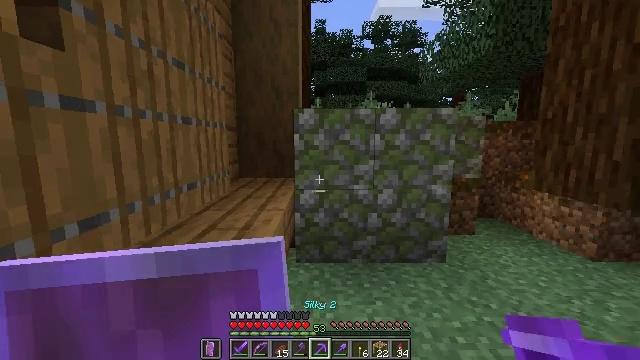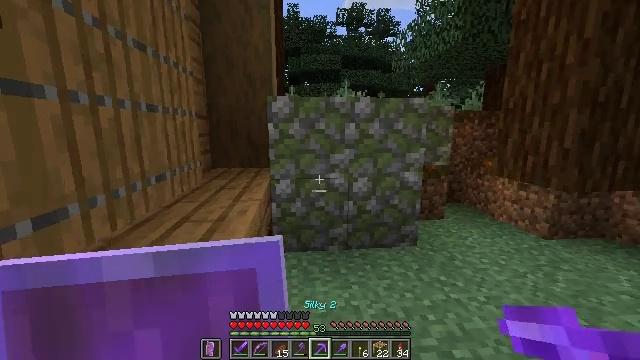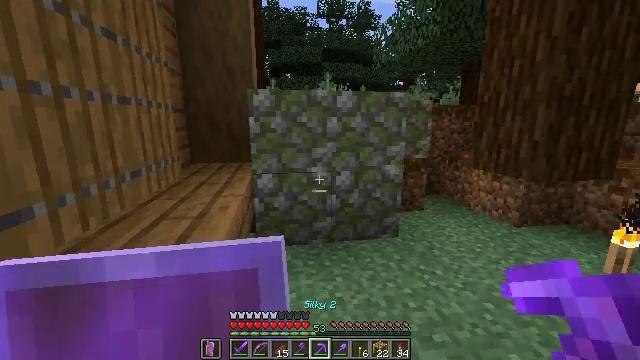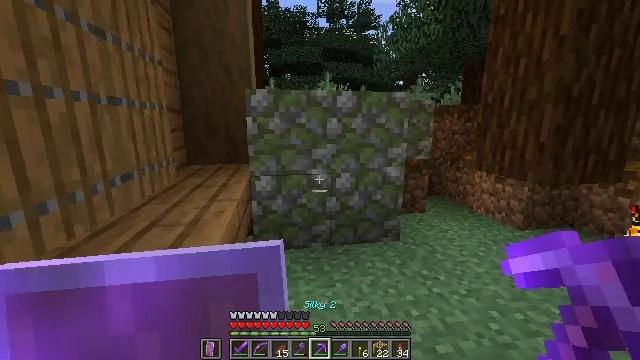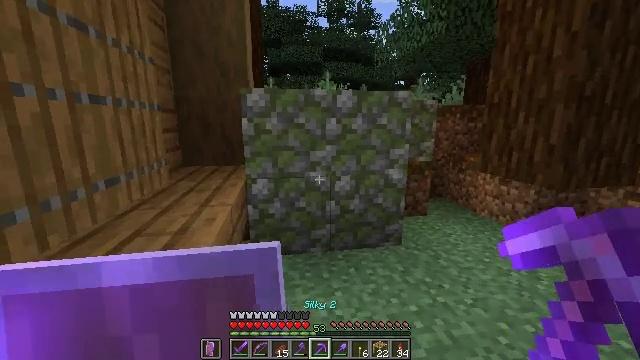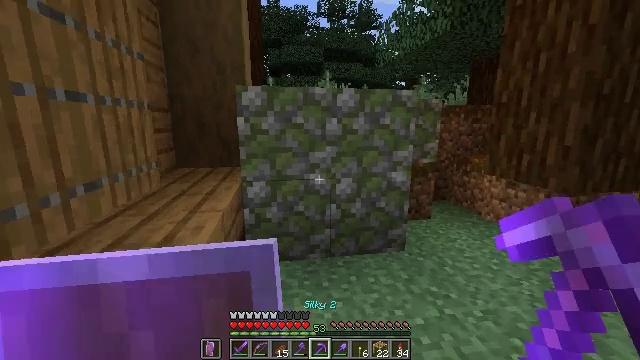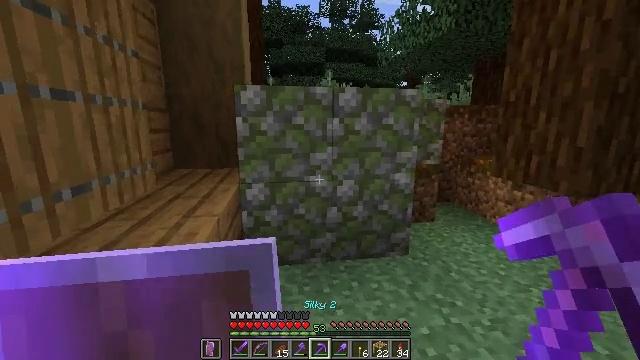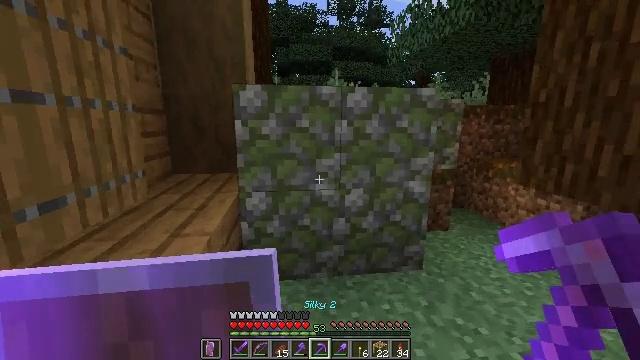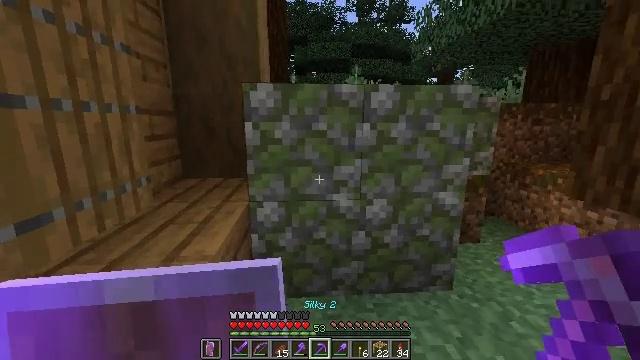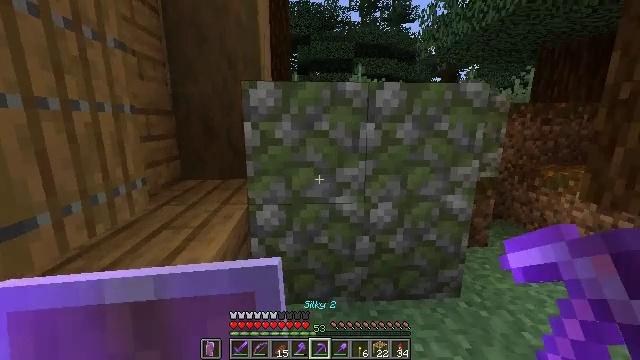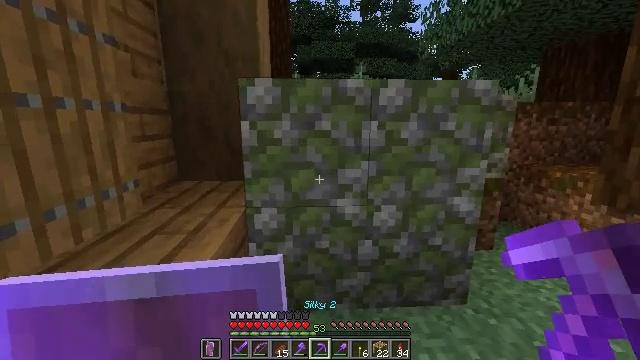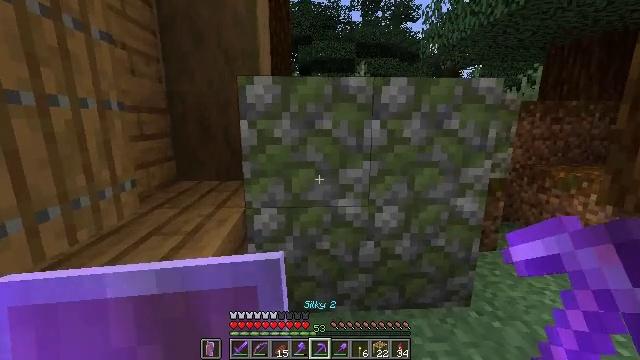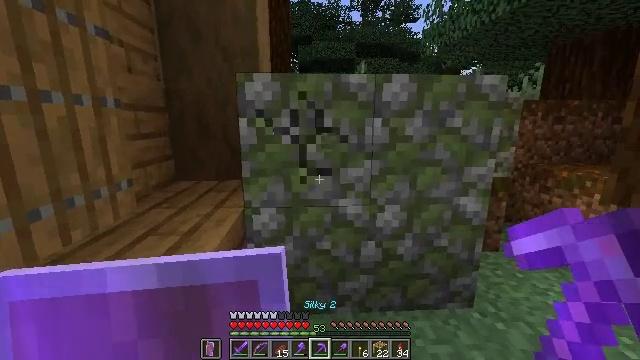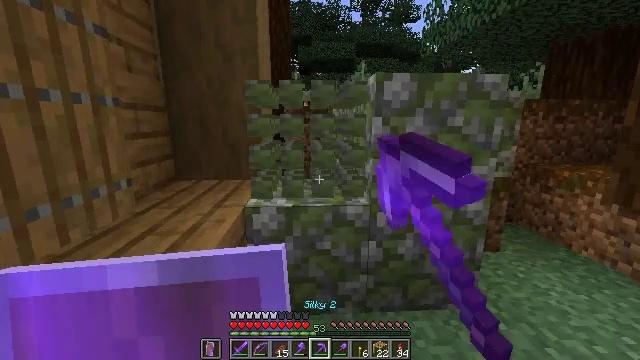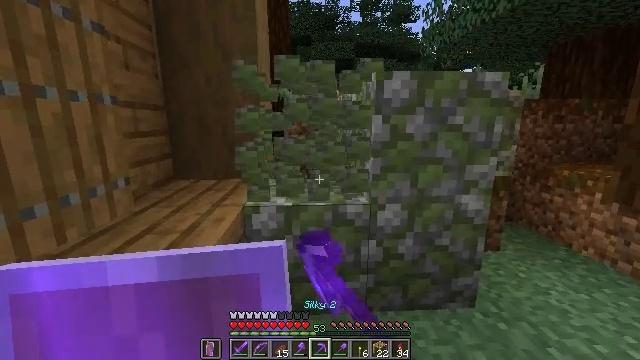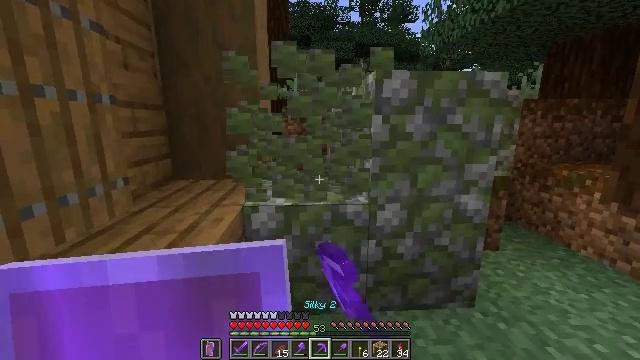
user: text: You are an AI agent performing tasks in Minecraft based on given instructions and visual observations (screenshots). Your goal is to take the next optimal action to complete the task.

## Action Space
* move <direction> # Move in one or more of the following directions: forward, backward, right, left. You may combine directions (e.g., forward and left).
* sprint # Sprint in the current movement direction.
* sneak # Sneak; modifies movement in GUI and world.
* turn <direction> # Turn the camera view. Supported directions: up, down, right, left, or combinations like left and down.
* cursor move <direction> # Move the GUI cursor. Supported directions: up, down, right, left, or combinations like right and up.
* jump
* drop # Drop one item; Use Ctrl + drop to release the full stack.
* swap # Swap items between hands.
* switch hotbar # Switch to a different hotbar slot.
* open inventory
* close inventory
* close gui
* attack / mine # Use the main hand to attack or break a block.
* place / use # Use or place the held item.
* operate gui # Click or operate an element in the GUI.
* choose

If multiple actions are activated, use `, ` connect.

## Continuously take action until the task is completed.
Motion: motion action
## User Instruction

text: Gather mossy cobblestone from a dungeon or ruin.
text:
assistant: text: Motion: turn right and down
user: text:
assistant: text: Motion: turn right and down
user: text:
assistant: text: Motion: move forward
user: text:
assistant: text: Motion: move forward
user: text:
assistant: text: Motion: move forward
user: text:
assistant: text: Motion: move forward
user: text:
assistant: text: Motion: move forward, turn left
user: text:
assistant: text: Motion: move forward, turn left
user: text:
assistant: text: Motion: no_op
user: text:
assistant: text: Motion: no_op
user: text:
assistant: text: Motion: no_op
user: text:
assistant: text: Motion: attack / mine
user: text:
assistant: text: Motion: attack / mine
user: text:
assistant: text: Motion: attack / mine
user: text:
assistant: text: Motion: attack / mine
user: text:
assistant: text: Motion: turn right, attack / mine
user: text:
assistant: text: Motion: turn right, attack / mine
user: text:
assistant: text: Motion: turn right, attack / mine
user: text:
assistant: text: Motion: turn right, attack / mine
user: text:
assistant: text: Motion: attack / mine
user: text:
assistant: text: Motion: attack / mine
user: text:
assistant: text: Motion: turn down, attack / mine
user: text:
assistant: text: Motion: turn down, attack / mine
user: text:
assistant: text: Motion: attack / mine
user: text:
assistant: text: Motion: turn left, attack / mine
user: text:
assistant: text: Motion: turn left and down, attack / mine
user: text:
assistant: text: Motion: turn left and down, attack / mine
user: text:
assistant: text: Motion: turn left and down, attack / mine
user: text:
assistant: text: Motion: attack / mine
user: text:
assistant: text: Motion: attack / mine